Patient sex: M
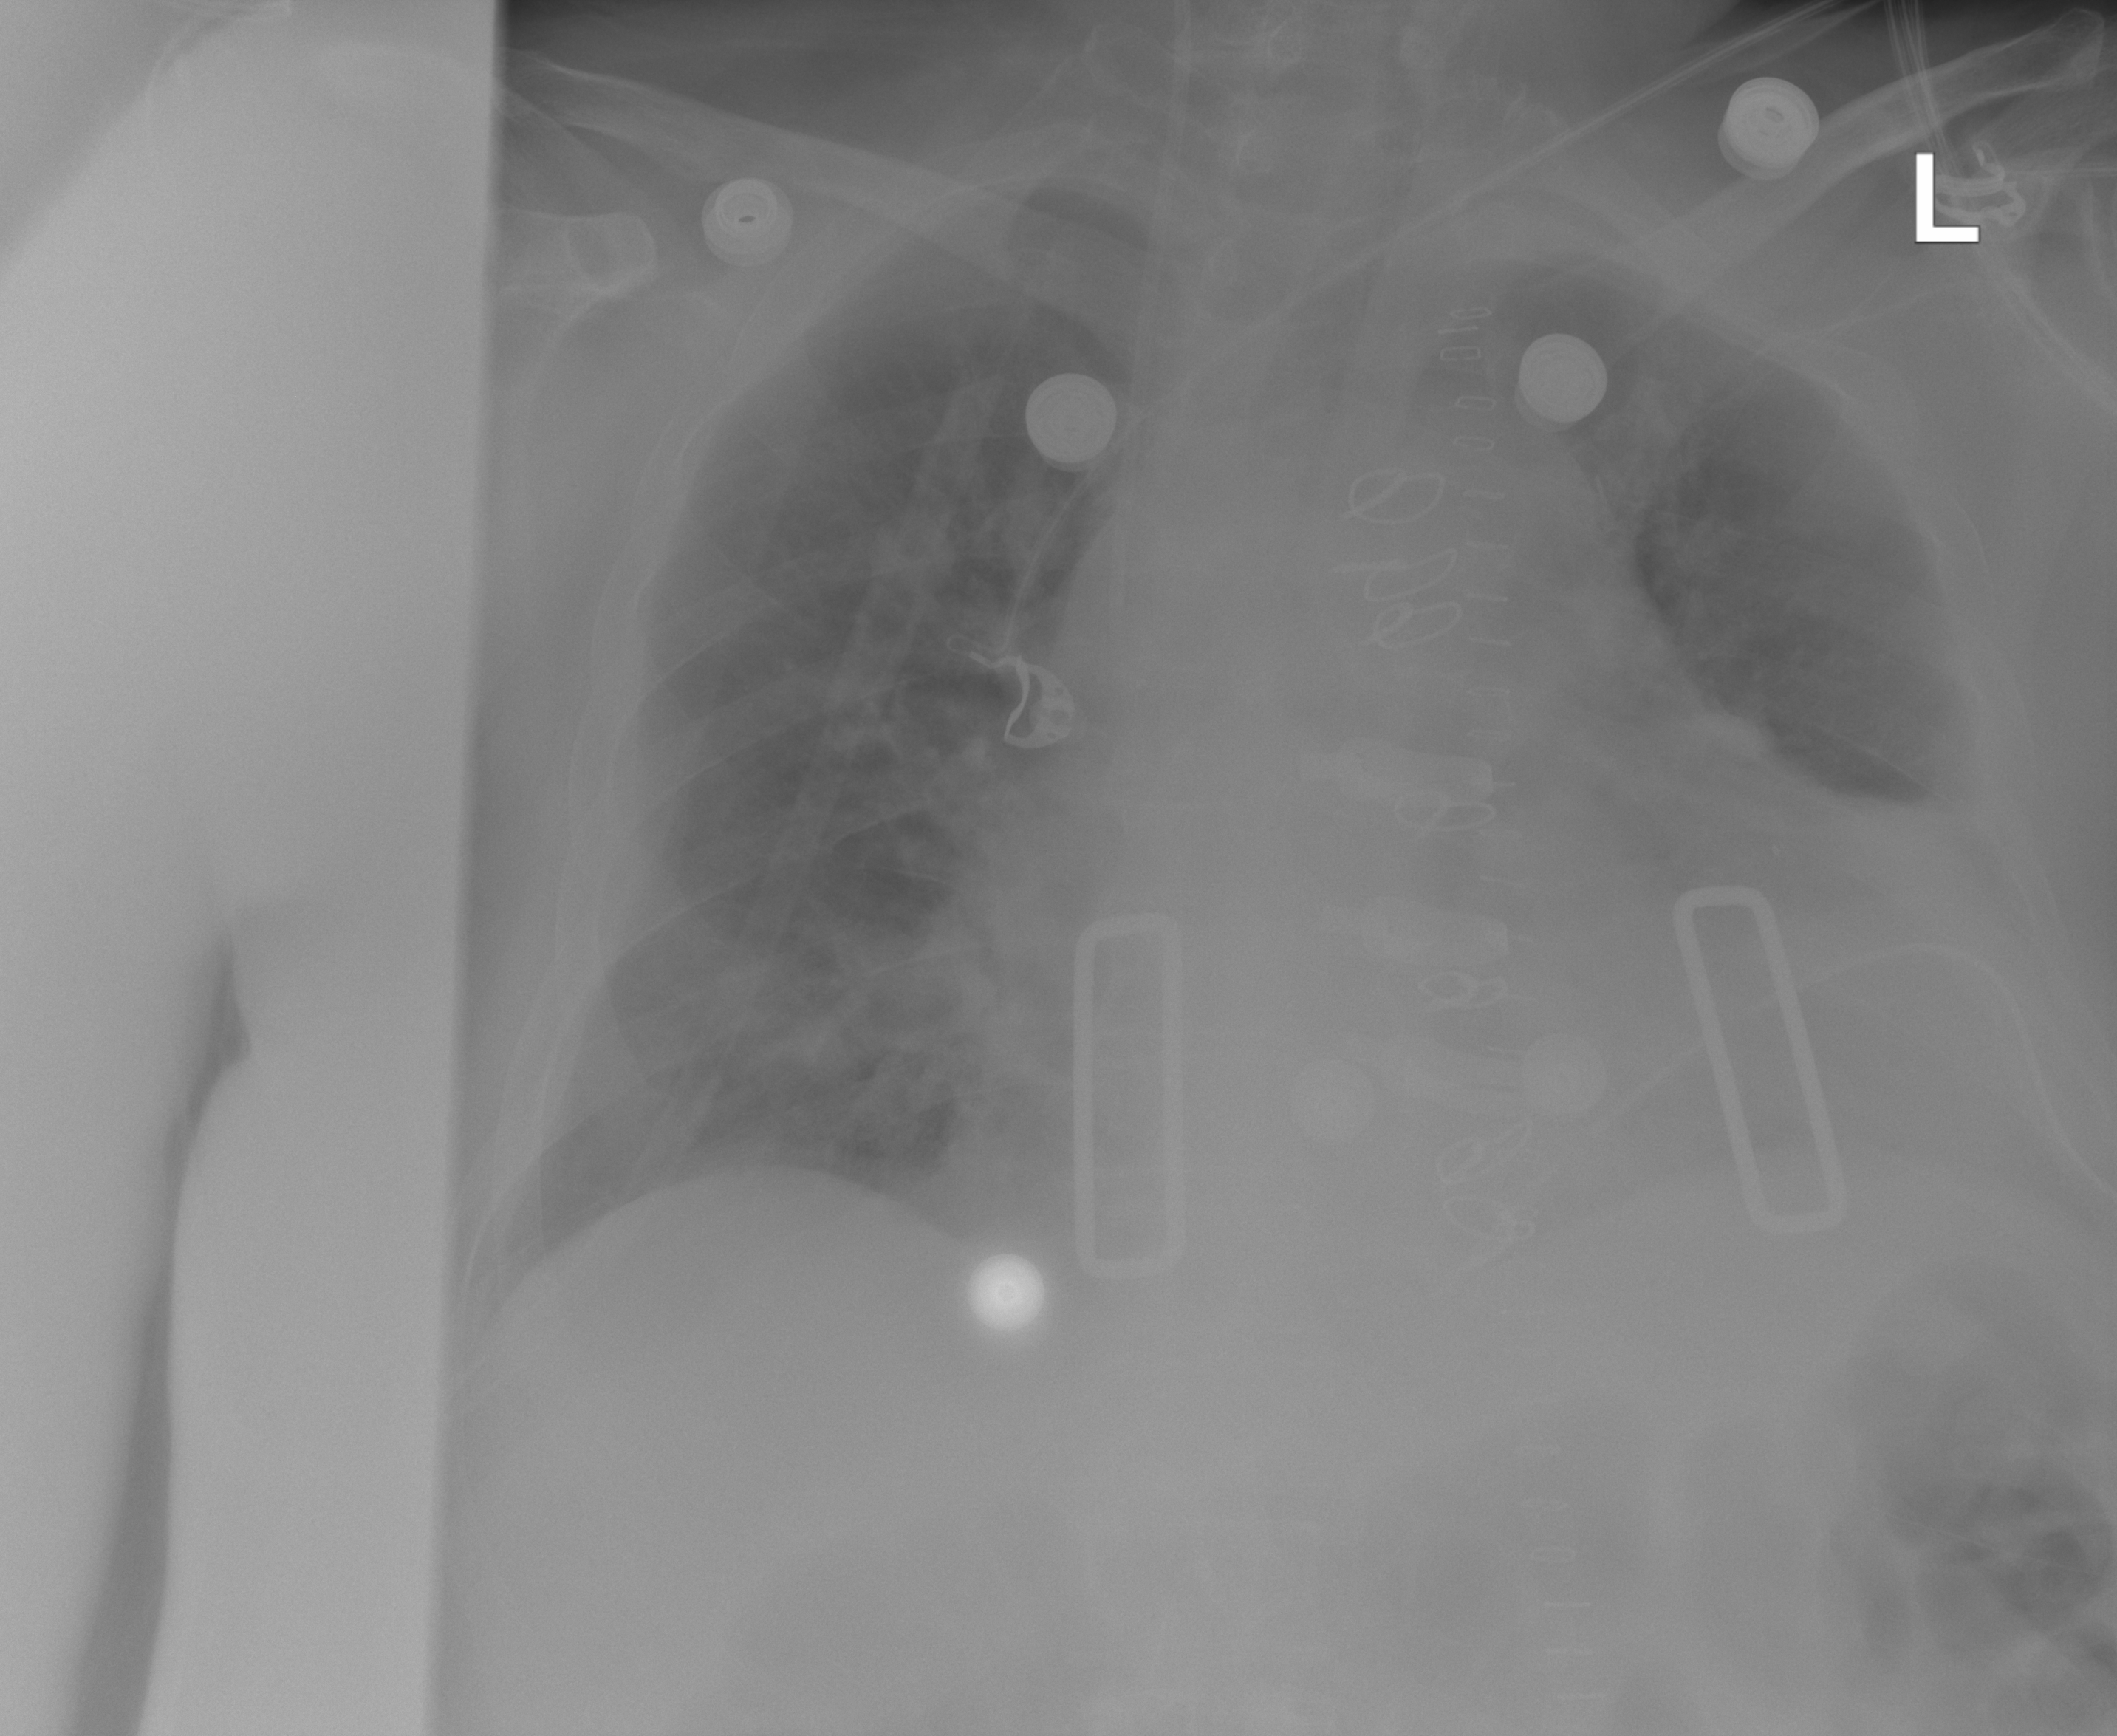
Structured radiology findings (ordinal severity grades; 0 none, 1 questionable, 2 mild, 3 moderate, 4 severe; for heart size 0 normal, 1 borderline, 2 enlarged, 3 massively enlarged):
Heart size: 2
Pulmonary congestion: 0
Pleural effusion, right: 0
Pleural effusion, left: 2
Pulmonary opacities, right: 0
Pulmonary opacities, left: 1
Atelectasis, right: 0
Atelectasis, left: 2